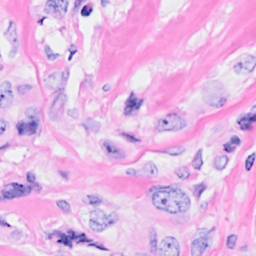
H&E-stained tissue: Breast